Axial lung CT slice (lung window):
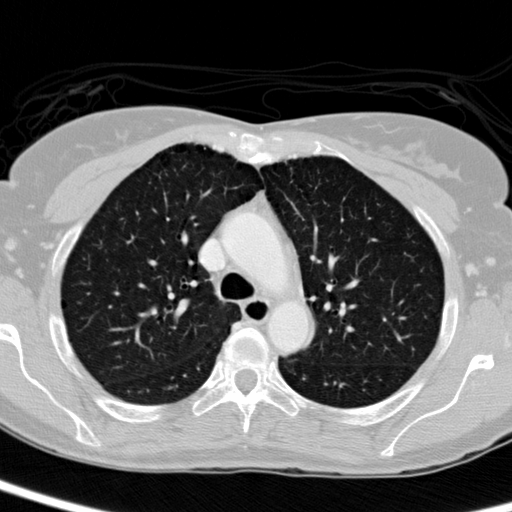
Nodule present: no